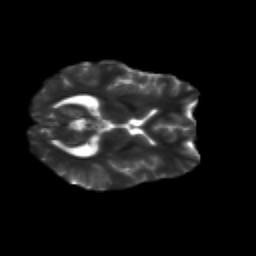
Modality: T2w
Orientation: axial
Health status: healthy
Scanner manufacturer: siemens
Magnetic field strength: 3 T
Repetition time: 12 s
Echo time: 0.092 s